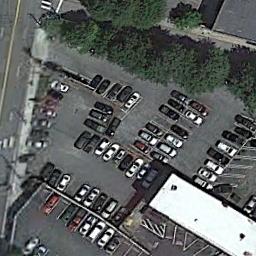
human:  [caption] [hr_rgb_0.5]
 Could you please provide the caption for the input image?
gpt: There are several trees beside the parking lot .

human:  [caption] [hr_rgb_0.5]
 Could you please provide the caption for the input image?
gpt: The parking lot is full of cars next to some buildings and trees .

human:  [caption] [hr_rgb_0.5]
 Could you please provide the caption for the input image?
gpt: The parking lot has some neatly arranged cars, Trees and a white building .

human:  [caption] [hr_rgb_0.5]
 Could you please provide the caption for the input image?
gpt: There are many different colored cars in the parking lot .

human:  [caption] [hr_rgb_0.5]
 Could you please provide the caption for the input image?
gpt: There are some green trees beside the parking lot .